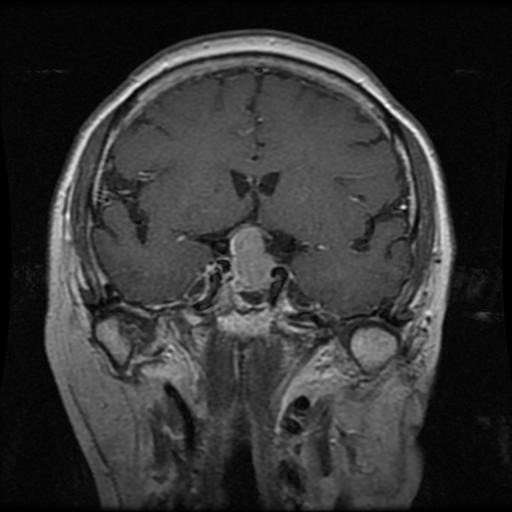
Label: pituitary